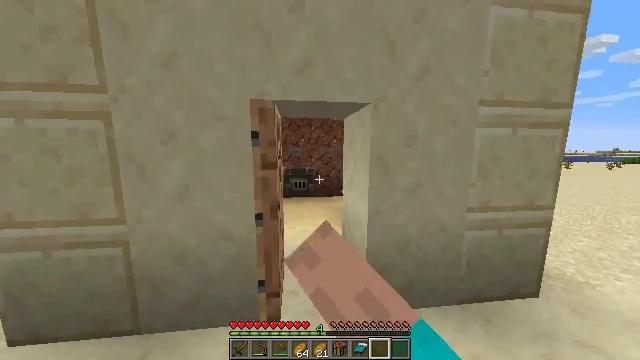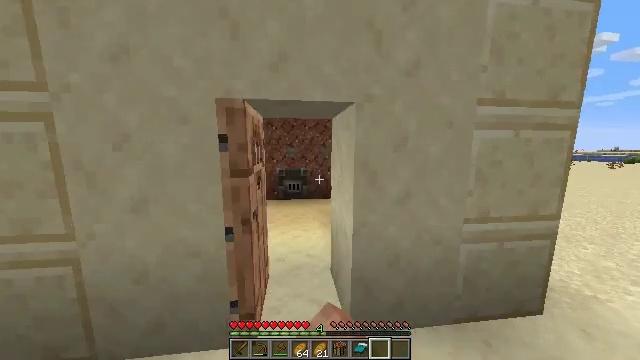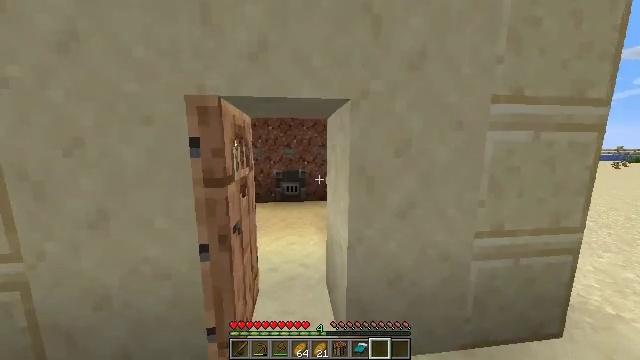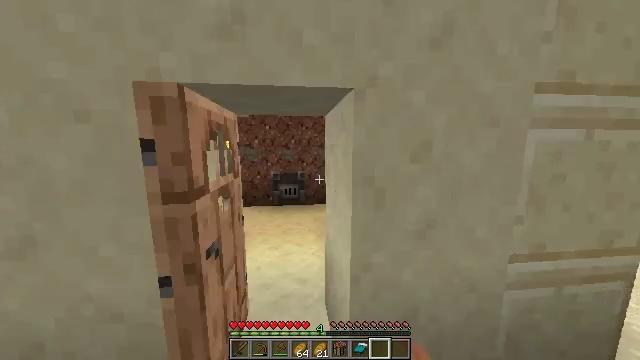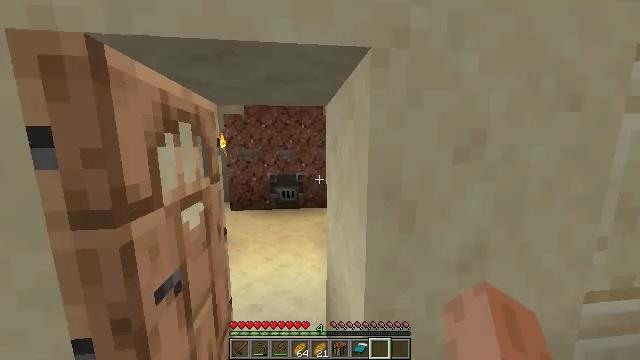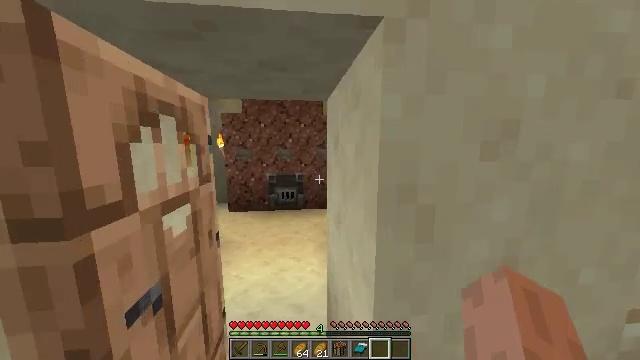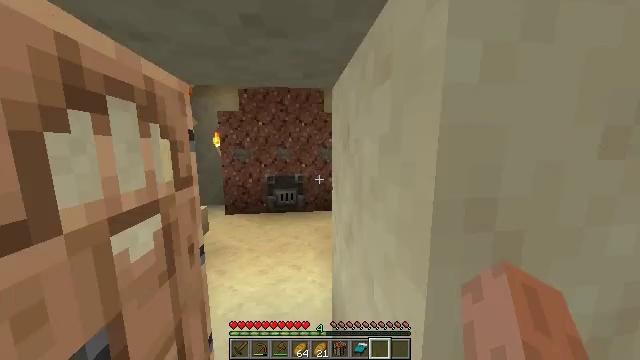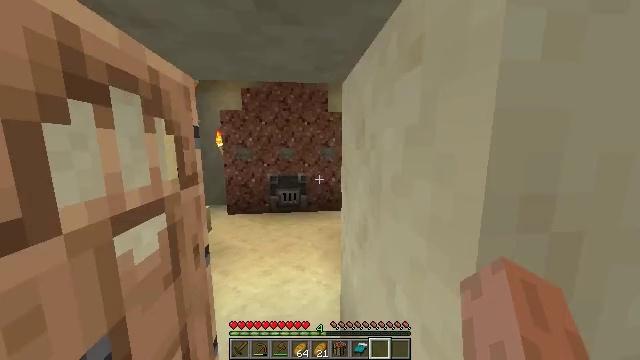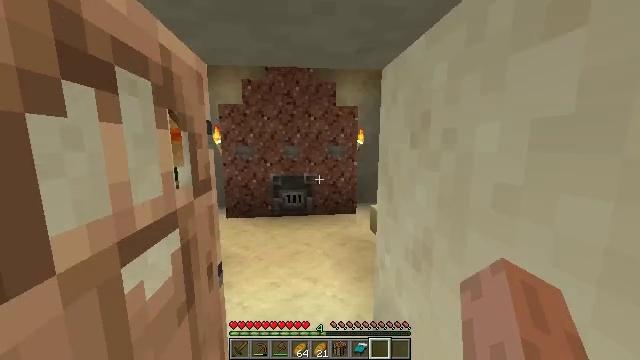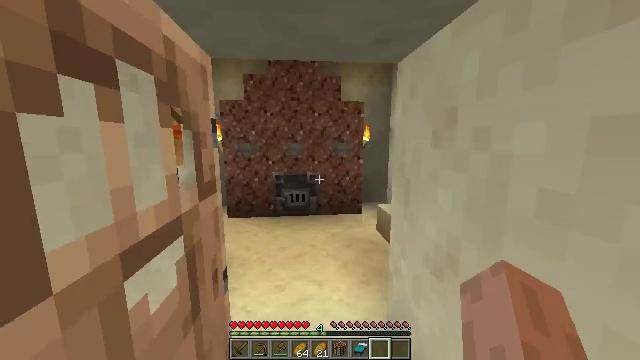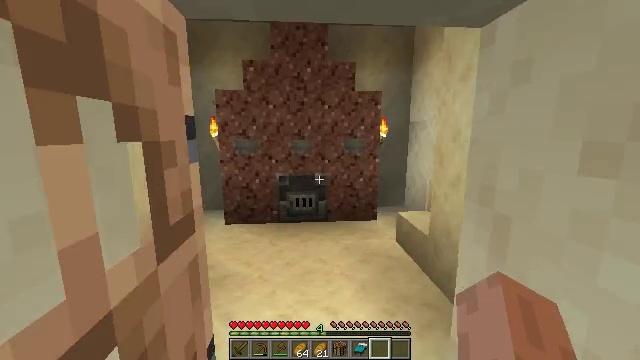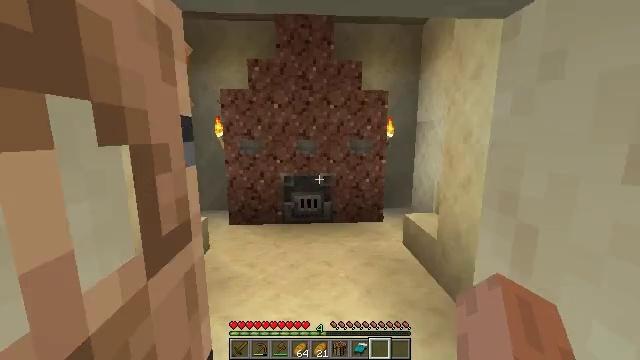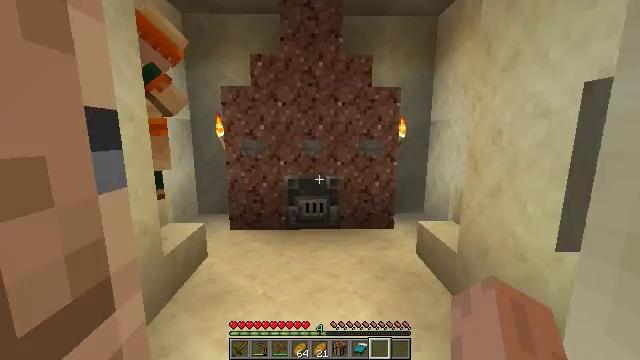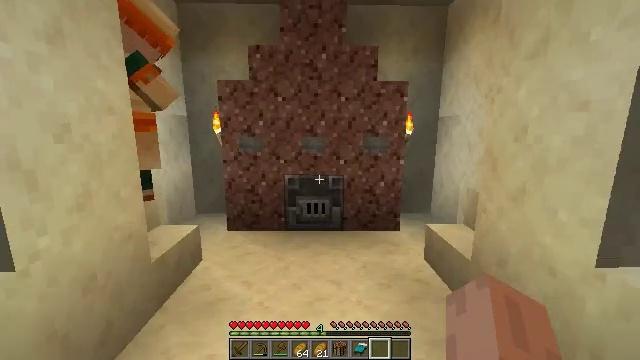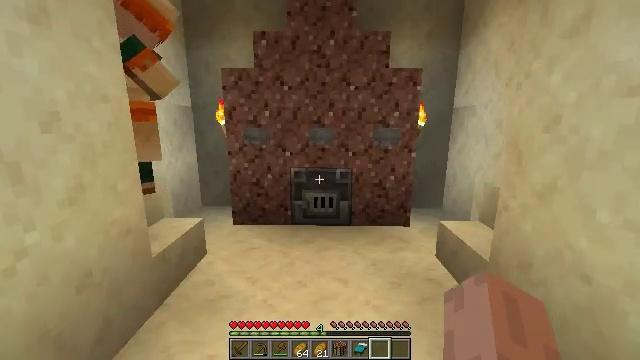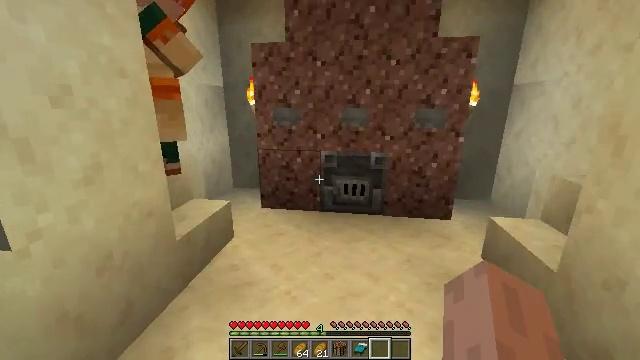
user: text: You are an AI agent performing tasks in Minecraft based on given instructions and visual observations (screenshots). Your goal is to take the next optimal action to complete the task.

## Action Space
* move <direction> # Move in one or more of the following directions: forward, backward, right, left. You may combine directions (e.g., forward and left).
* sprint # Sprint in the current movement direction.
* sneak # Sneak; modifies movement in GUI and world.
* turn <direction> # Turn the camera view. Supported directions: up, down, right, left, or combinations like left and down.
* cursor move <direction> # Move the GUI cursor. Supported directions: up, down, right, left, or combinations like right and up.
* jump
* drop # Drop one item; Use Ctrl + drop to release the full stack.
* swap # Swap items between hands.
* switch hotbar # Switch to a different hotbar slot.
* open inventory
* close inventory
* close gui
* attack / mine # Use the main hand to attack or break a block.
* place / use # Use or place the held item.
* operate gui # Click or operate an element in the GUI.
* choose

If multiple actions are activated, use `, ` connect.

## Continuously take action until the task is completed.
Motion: motion action
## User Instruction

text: Gather the blast furnace into your inventory.
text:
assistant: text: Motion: move forward
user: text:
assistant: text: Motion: move forward
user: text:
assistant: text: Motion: move forward
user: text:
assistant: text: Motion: move forward
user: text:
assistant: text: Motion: move forward
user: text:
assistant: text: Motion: move forward and move left
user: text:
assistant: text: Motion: move forward and move left
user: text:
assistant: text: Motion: move forward and move left
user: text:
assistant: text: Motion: move forward
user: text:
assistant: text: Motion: move forward, turn left
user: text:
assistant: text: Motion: move forward, turn left
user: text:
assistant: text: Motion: move forward, turn left
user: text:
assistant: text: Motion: move forward
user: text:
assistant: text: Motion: move forward, turn left and down
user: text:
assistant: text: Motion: move forward, turn left and down
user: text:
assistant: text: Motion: turn left
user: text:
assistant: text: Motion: turn left
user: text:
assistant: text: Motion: move right, turn left
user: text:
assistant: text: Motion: move right, turn left
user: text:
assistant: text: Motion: move right, turn left
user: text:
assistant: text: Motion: move right, turn left
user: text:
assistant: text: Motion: move right
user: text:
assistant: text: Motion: move right, turn left and up
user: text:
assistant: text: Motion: move right, turn left and up
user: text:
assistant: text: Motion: move back and move right, turn left and up
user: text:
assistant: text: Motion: move back and move right, turn left and up
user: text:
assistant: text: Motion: move back and move right, turn left and up
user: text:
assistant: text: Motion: move back, turn left and up
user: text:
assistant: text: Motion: move back, turn left
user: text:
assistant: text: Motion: move back